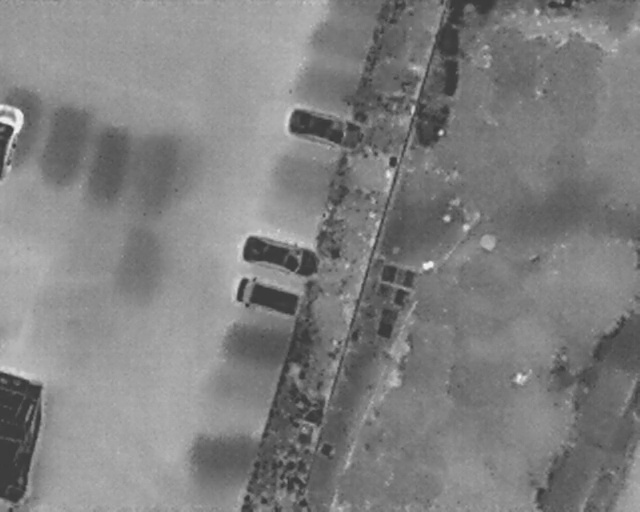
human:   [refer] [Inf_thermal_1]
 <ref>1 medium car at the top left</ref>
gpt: <box>[[-4, 25, 8, 30, 2]]</box>

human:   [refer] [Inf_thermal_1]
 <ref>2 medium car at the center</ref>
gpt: <box>[[41, 42, 46, 57, 12], [39, 51, 44, 64, 15]]</box>